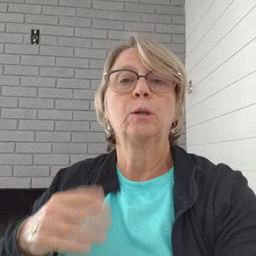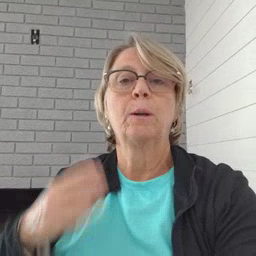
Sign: shirt